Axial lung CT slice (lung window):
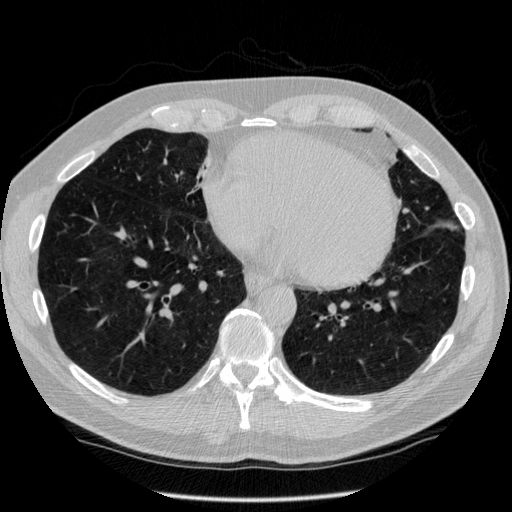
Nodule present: no